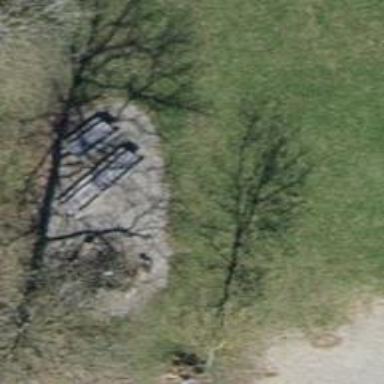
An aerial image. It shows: Picnic site popular for tourists.